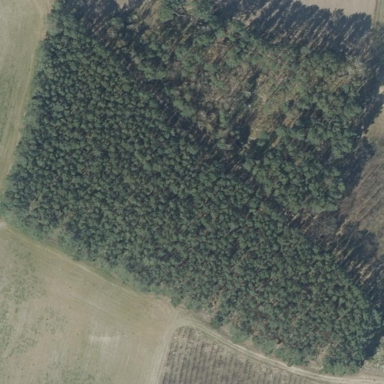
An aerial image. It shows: Forest area.